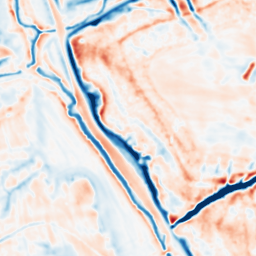
Category: multiscale
Decomposition family: dog_multiscale
Decomposition parameters: sigma_ratio: 1.4
n_scales: 5
base_sigma: 1
Upsampling method: linear_exact
Upsampling parameters: scale: 2
Upsampling scale: 2